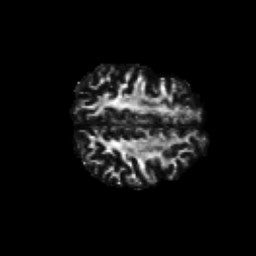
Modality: FA
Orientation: axial
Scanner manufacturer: siemens
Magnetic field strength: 3 T
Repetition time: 6.8 s
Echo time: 0.093 s